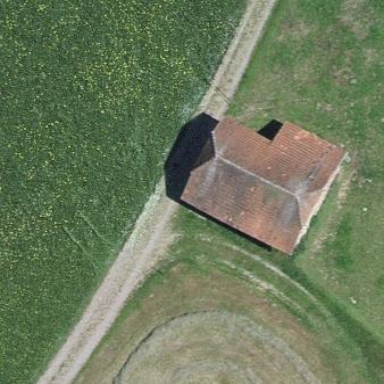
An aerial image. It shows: Barn.